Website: home-depot
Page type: review-order
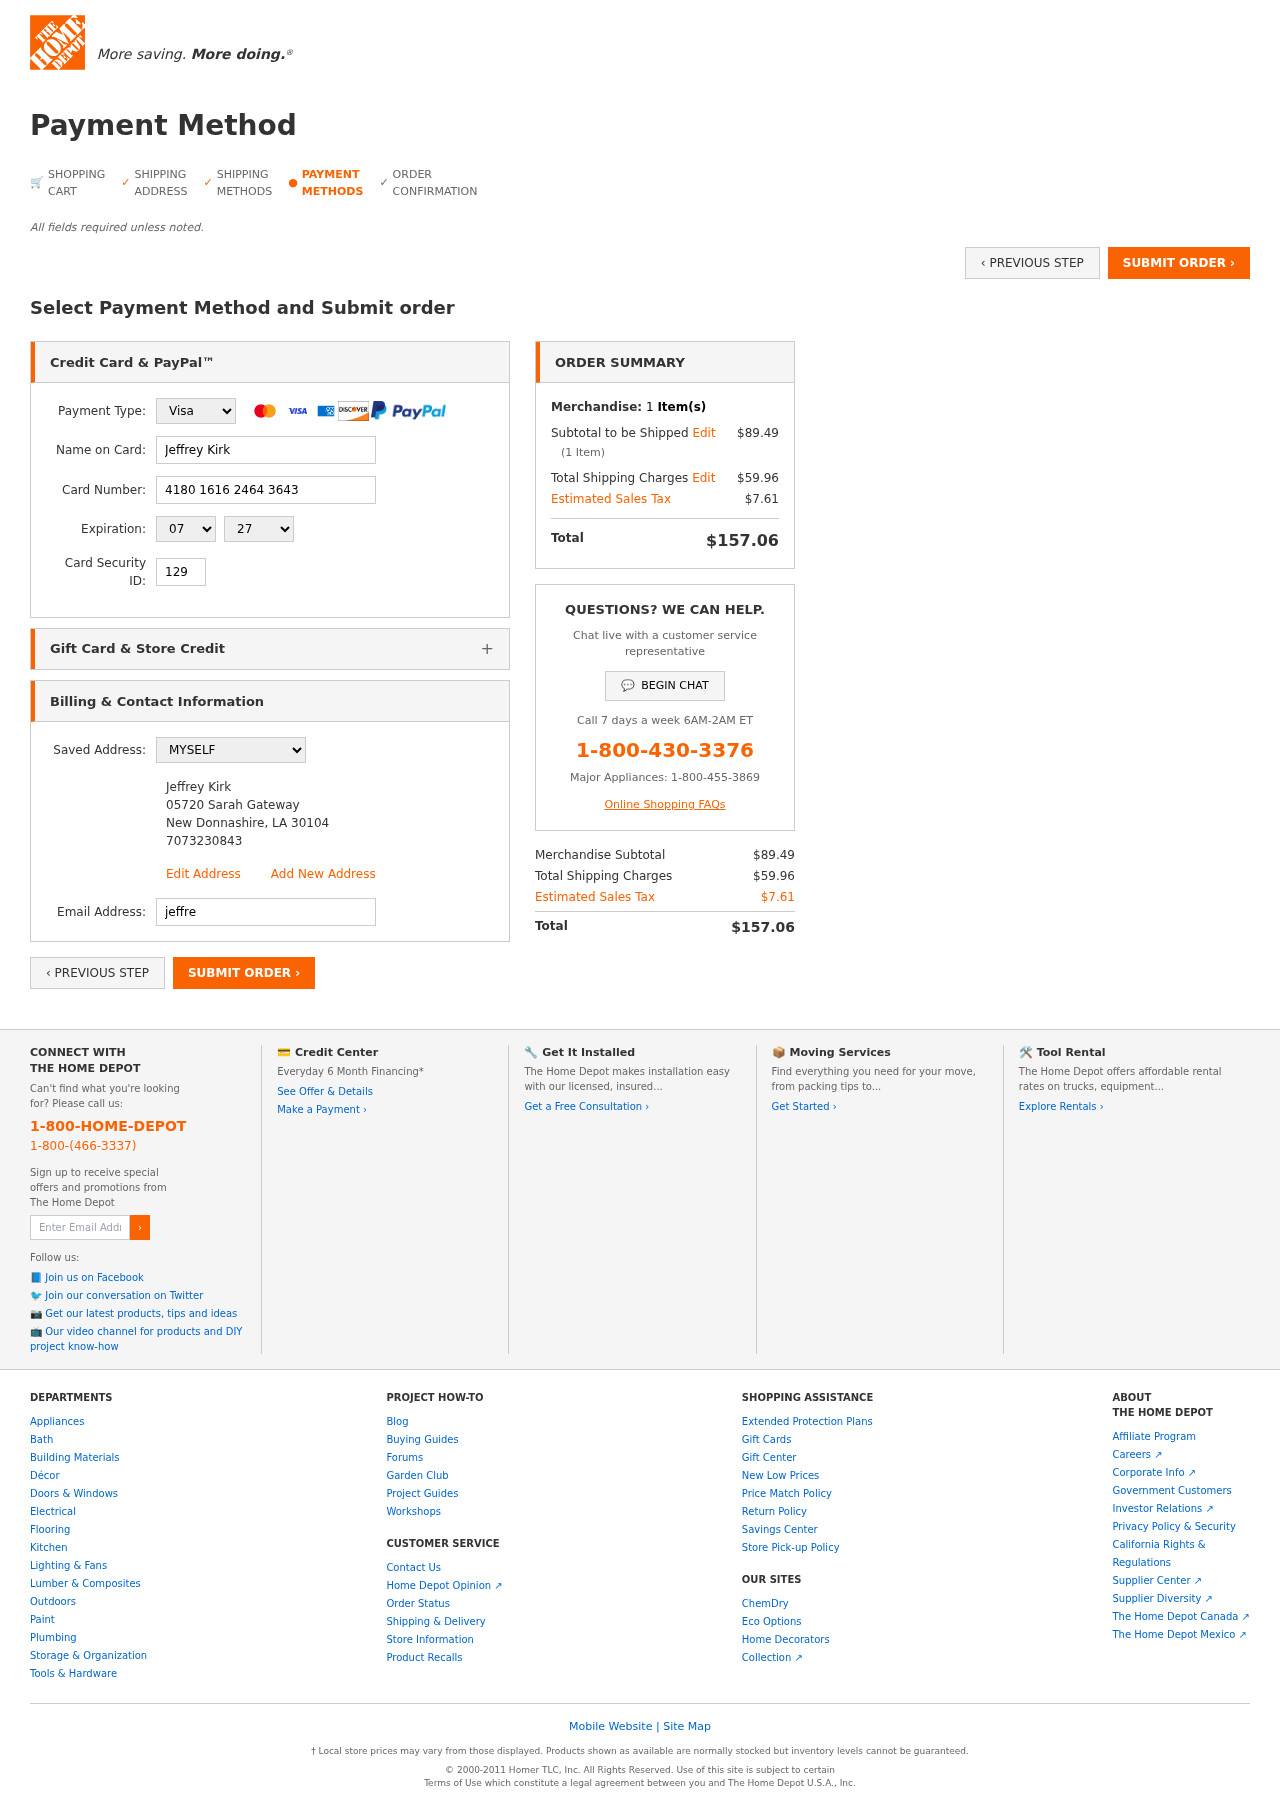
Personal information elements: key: PII_CARD_CVV
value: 129
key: PII_CARD_EXPIRY_MONTH
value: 07
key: PII_CARD_EXPIRY_YEAR
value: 27
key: PII_CARD_NUMBER
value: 4180 1616 2464 3643
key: PII_CARD_TYPE
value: Visa
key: PII_EMAIL
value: jeffrey.kirk@hotmail.com
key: PII_FULLNAME
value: Jeffrey Kirk
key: PII_FULLNAME2
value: Jeffrey Kirk
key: PII_STREET2
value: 05720 Sarah Gateway
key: PII_CITY2
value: New Donnashire
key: PII_STATE_ABBR2
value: LA
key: PII_POSTCODE2
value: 30104
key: PII_PHONE2
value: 7073230843
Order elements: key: ORDER_NUM_ITEMS
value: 1
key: ORDER_SUBTOTAL
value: $89.49
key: ORDER_NUM_ITEMS2
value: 1
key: ORDER_SHIPPING_COST
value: $59.96
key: ORDER_TAX
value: $7.61
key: ORDER_TOTAL
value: $157.06
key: ORDER_SUBTOTAL2
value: $89.49
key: ORDER_SHIPPING_COST2
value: $59.96
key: ORDER_TAX2
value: $7.61
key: ORDER_TOTAL2
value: $157.06